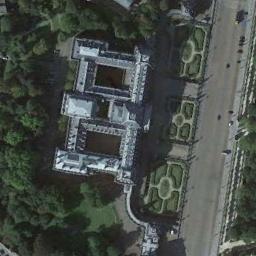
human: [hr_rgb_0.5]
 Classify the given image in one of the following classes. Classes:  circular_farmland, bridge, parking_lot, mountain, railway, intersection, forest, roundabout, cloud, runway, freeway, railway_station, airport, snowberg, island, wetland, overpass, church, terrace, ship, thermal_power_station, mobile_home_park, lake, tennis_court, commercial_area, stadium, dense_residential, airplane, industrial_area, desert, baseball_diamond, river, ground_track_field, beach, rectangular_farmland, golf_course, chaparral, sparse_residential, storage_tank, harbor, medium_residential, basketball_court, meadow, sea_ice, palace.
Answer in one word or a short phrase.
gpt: palace